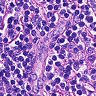
Metastatic tissue present: no